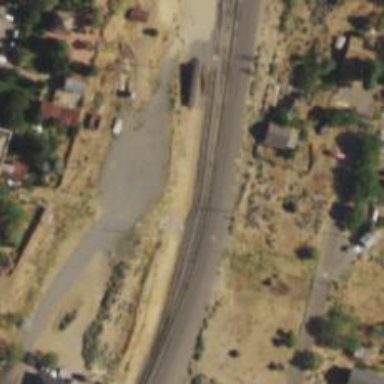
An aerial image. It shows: Railway siding for service.